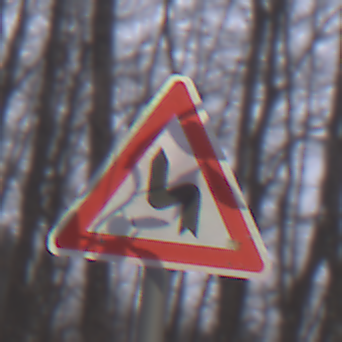
Verkehrszeichen: DoppelkurveZunaechstLinks
Umgebung: Outdoor, Nature
Tageszeit: Midday
Wetter: Overcast
Licht: Natural
Jahreszeit: Autumn
Kontrast: LowContrast